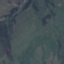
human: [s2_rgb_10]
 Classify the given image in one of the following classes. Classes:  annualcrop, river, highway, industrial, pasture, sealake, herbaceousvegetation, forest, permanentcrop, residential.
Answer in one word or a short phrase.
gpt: HerbaceousVegetation